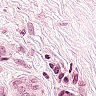
Metastatic tissue present: yes